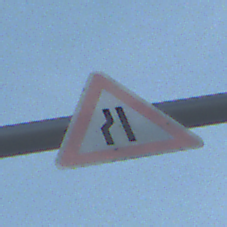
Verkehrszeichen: EinseitigVerengteFahrbahnLinks
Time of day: SunriseSunset
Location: Outdoor (Beach)
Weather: PartlyCloudy
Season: NotSpecified
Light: Natural